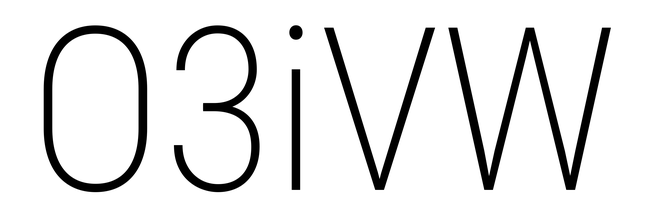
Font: Roboto_Condensed_ExtraLight